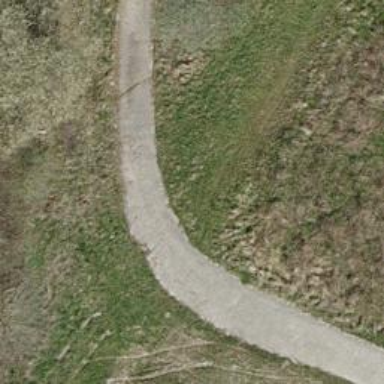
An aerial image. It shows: Well-maintained track road of grade 1.